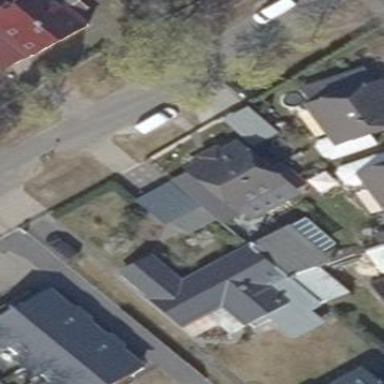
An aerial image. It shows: House with half-hipped roof shape.